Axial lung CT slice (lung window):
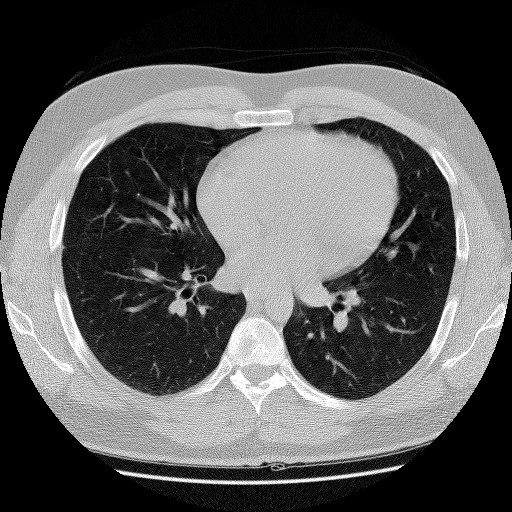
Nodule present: no